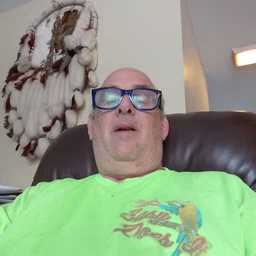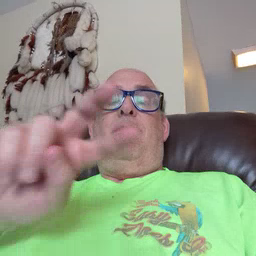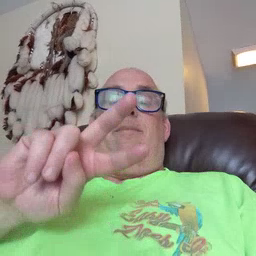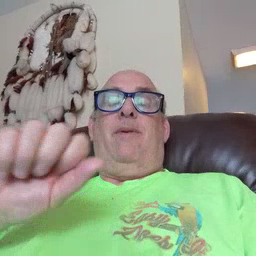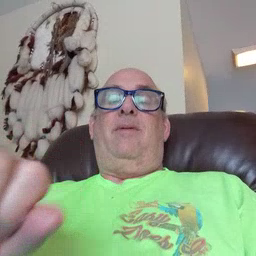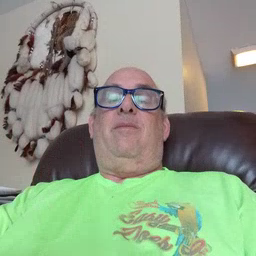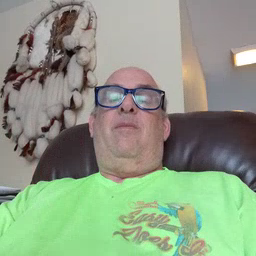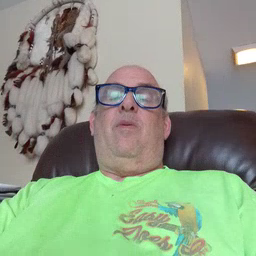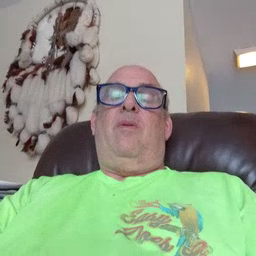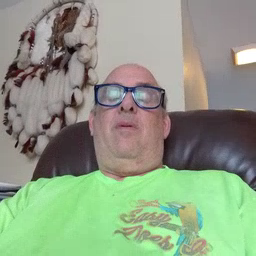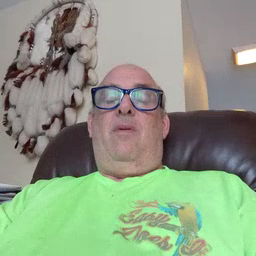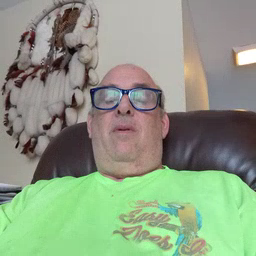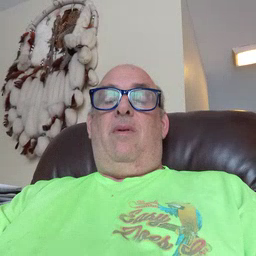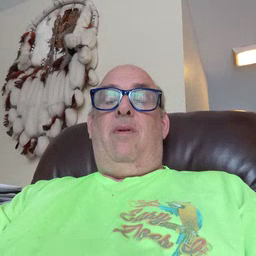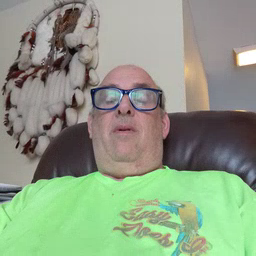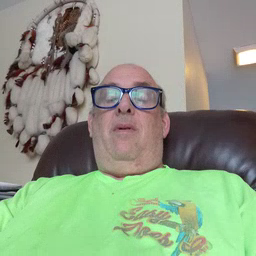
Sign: pizza